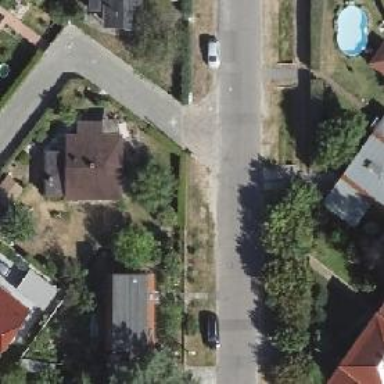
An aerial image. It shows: Asphalt road in residential area.